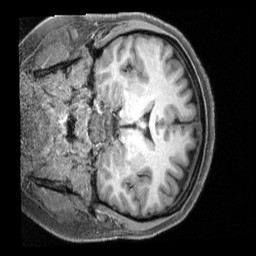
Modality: T1w
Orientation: coronal
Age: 35
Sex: female
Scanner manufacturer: siemens
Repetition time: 2.4 s
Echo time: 0.00231 s